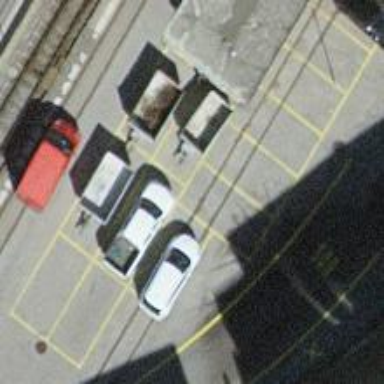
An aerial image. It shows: Parking area with surface.